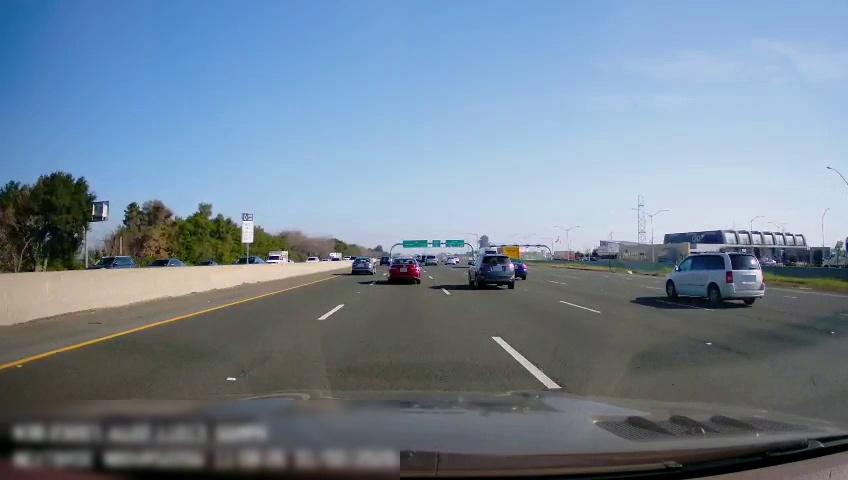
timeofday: Day
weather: Sunny
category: Drivable Space
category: Vehicles | SUV
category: Vehicles | Truck
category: Vehicles | Van
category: Vehicles | Car
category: Vehicles | SUV
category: Vehicles | Van
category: Vehicles | Car
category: Vehicles | Car
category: Vehicles | Van
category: Vehicles | Car
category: Vehicles | Truck
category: Vehicles | Car
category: Vehicles | Car
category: Vehicles | Truck
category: Vehicles | Car
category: Vehicles | Car
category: Vehicles | SUV
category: Vehicles | Truck
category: Lanes | Alternate Lane
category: Lanes | Current Lane
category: Lanes | Current Lane
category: Lanes | Alternate Lane
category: Lanes | Alternate Lane
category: Lanes | Alternate Lane
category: Lanes | Alternate Lane
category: Lanes | Alternate Lane
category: Traffic | Signs
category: Traffic | Signs
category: Traffic | Signs
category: Traffic | Signs